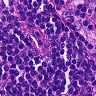
Metastatic tissue present: no